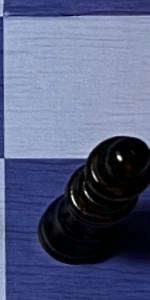
Label: Queen_Black